Field crop: maize
Growth stage: 2
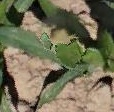
Species: maize